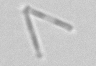
Label: Nanoneis